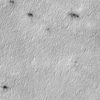
Label: not_dusty